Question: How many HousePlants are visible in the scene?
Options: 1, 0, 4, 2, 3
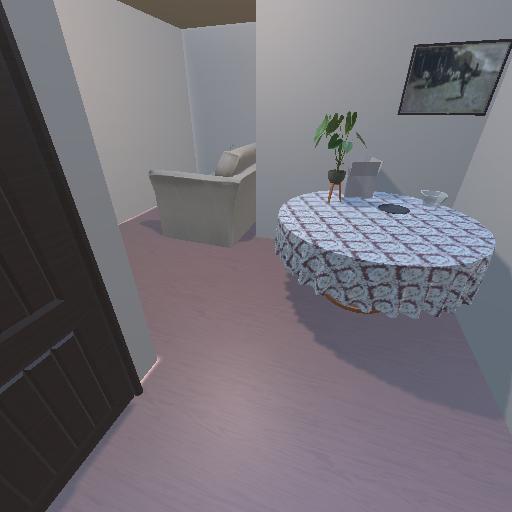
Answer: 1